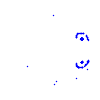
Particle: proton